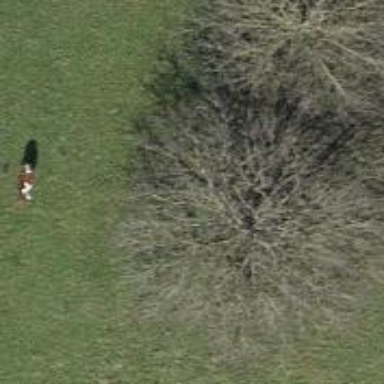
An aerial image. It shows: Beautiful tree in nature.